Question: Here am not able to see Data Connections
like in the screenshot below

How to get that?
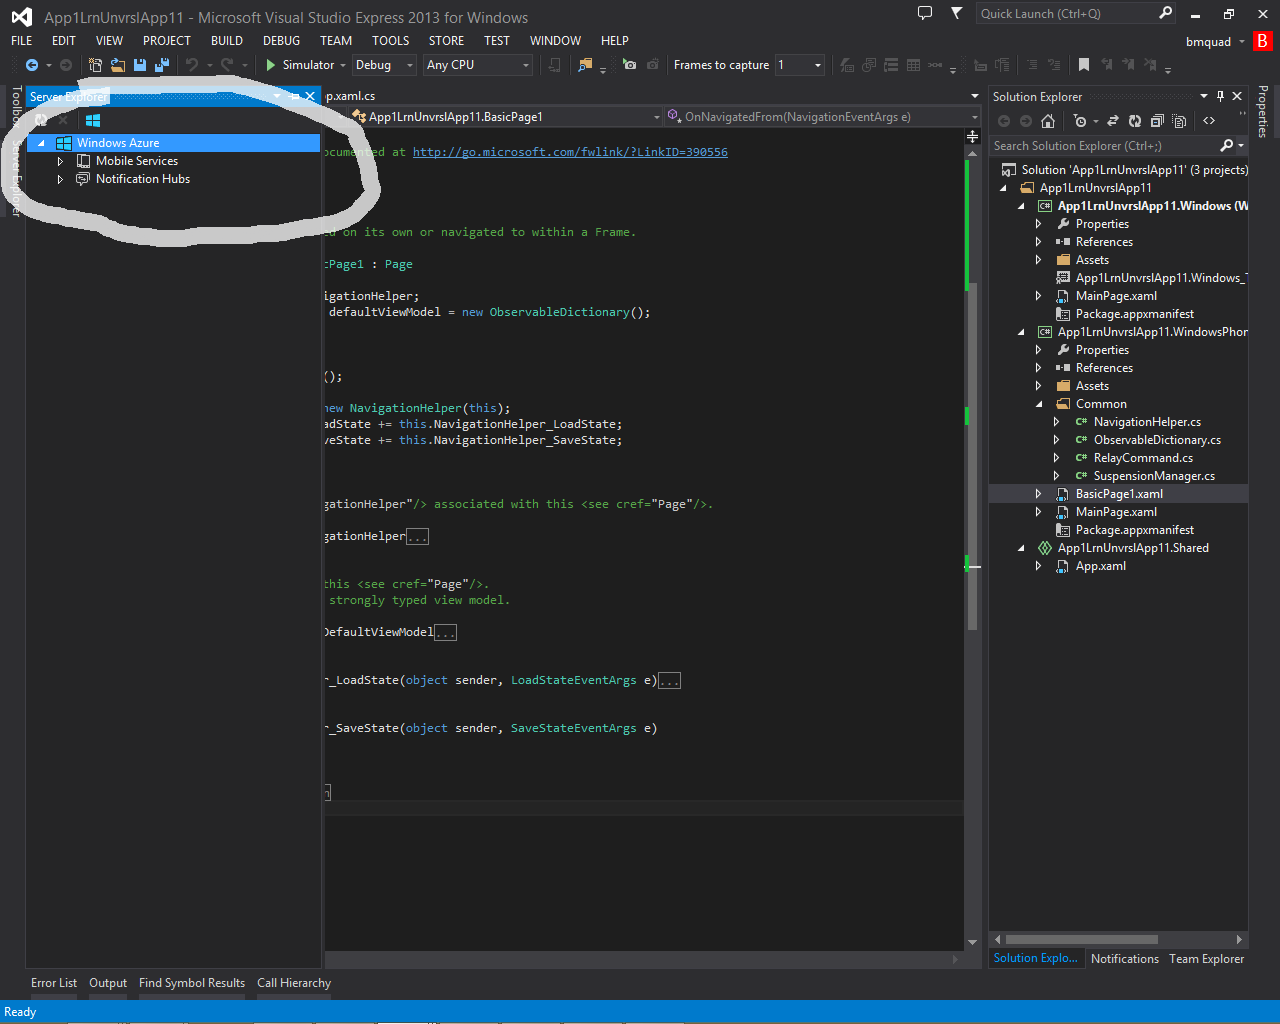
Answer: Go To :
View -> Server Explorer/ Database Explorer
Link:
<URL>